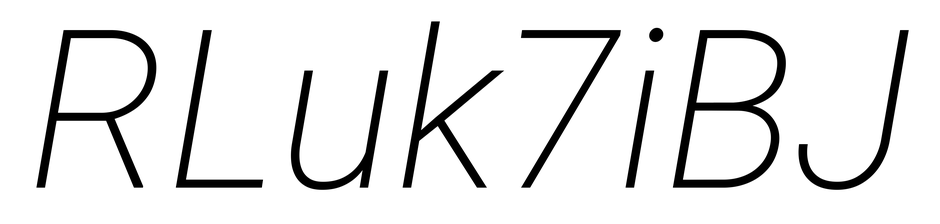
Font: Roboto-Italic_ExtraLight_Italic